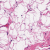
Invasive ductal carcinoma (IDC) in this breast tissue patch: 0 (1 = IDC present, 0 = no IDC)